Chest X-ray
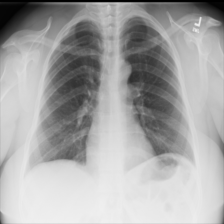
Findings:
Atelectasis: negative
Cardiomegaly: negative
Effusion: negative
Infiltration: negative
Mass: negative
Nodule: negative
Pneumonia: negative
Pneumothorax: negative
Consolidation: negative
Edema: negative
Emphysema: negative
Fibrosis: negative
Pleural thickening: negative
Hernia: negative